Field crop: tomato
Growth stage: 2
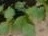
Species: solanum